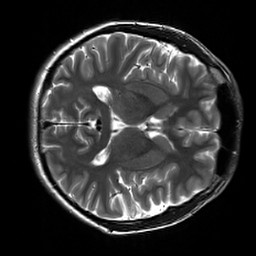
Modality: T2w
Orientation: axial
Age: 18
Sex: male
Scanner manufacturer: siemens
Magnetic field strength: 3 T
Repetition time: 7 s
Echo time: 0.09 s